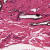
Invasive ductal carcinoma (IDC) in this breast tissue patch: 0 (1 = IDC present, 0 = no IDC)